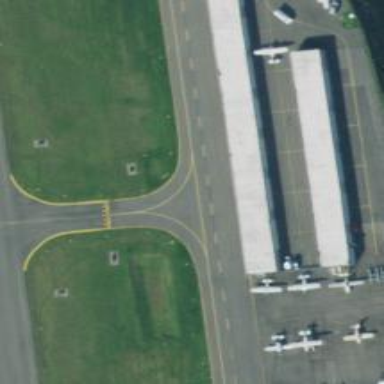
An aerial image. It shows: View of taxiway at the airport.